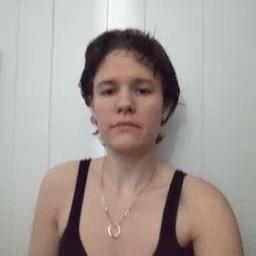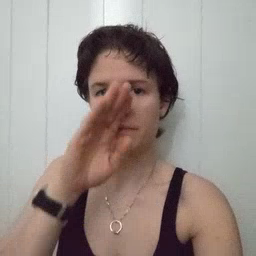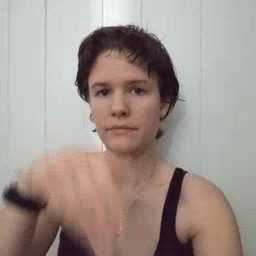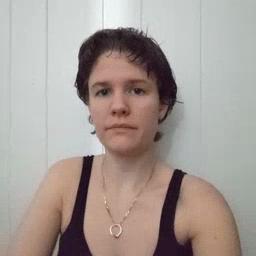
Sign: elephant